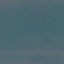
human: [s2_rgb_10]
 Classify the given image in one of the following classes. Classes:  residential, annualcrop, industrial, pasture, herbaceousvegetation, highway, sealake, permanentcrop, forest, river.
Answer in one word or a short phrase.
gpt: SeaLake